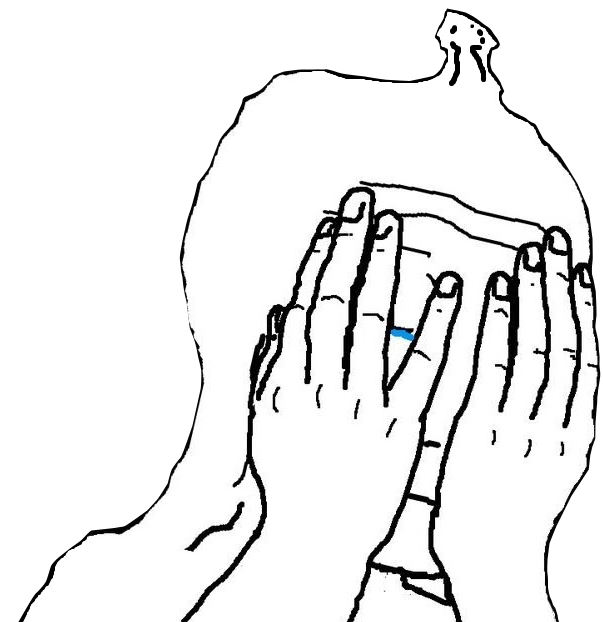
Label: 5_Brainlet